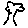
Label: tree